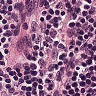
Metastatic tissue present: no